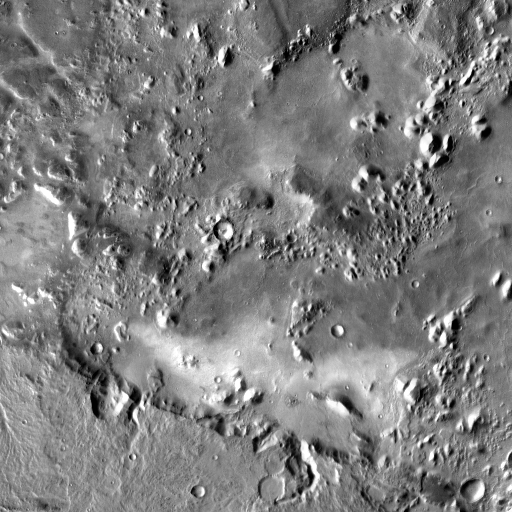
Crater classes present: Background, Other, Buried